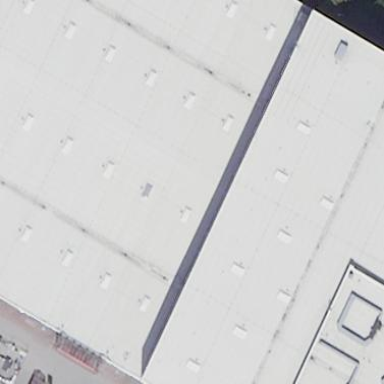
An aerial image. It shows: Commercial building.